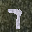
Label: 7